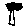
Label: tree